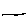
Label: line